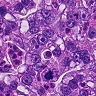
Metastatic tissue present: yes